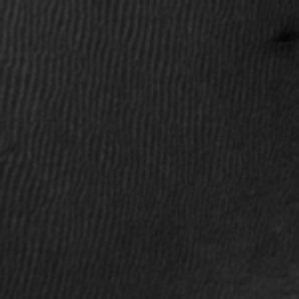
Label: frost